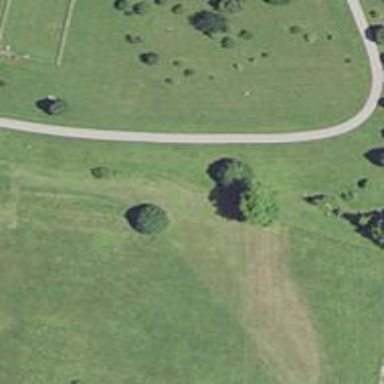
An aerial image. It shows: Disc golf hole.